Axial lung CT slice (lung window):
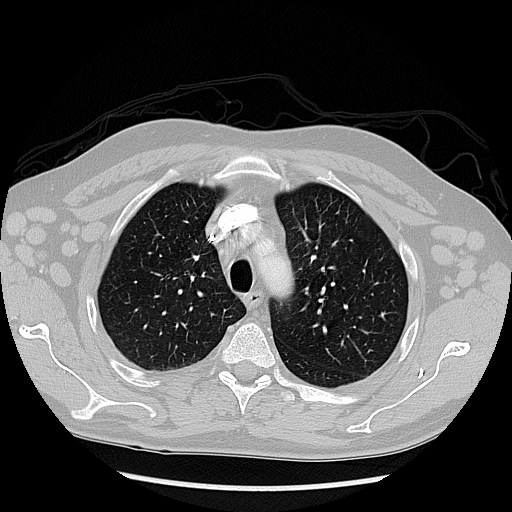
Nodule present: no